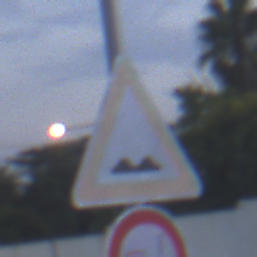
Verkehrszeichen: UnebeneFahrbahn
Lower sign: VerbotUeberholenEinspurigeFahrzeuge
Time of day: SunriseSunset
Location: Outdoor (Suburban)
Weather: PartlyCloudy
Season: NotSpecified
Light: Natural